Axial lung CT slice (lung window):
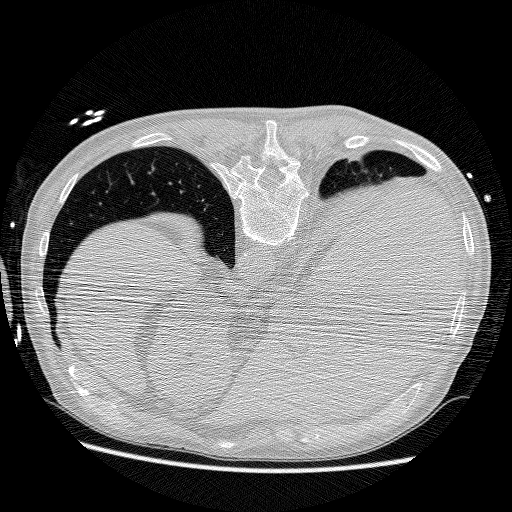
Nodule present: no